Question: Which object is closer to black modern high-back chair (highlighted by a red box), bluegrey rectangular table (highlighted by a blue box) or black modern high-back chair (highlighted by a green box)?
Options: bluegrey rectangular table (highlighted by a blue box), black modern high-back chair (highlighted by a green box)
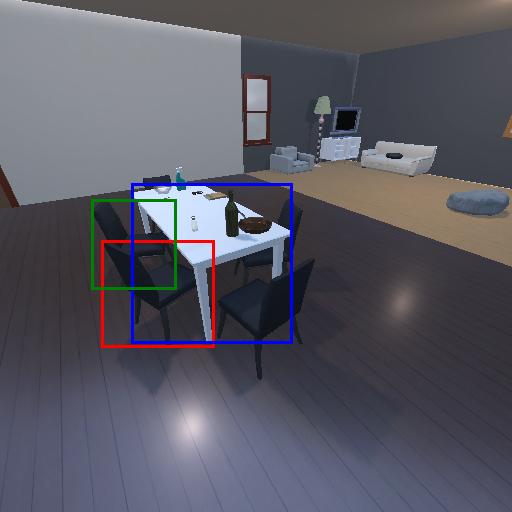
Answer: bluegrey rectangular table (highlighted by a blue box)